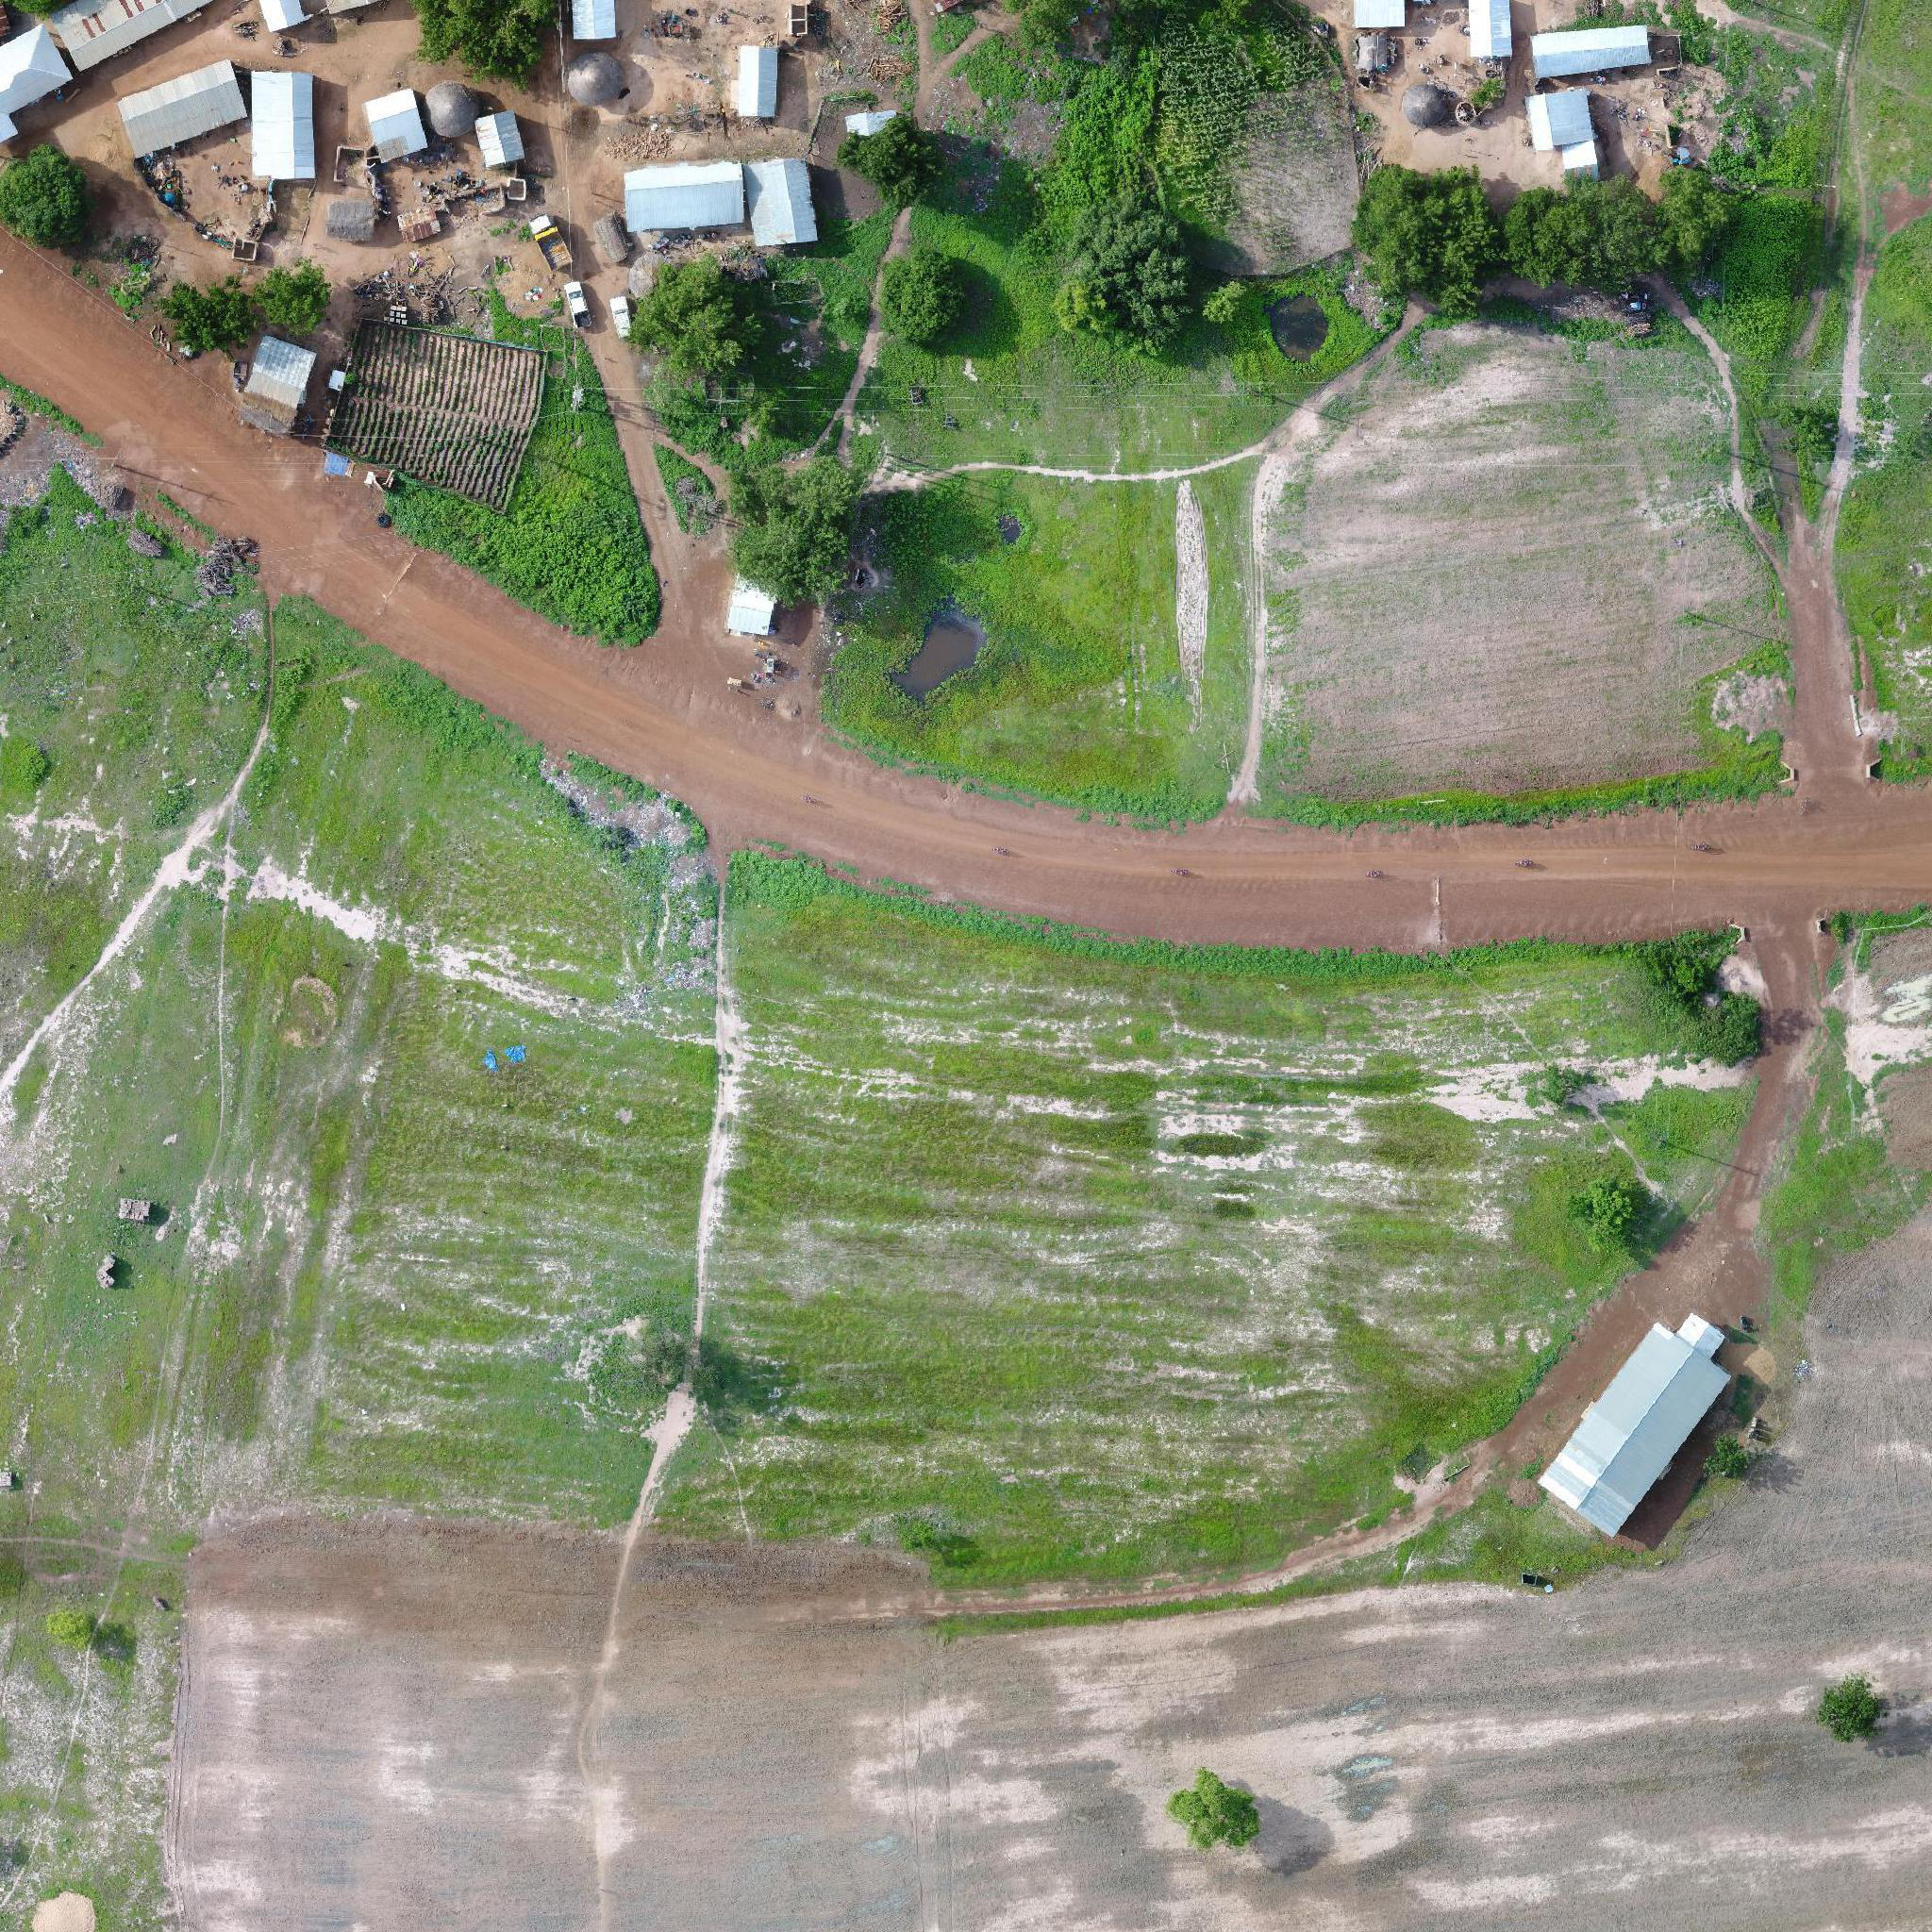
Biome: West Sudanian savanna